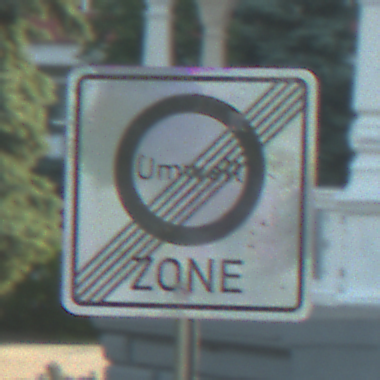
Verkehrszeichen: EndeUmweltzone
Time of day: SunriseSunset
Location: Outdoor (Suburban)
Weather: PartlyCloudy
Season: NotSpecified
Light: Natural